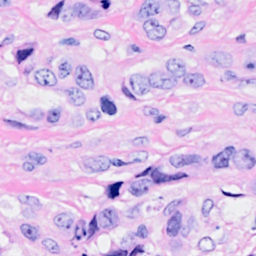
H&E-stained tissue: Breast